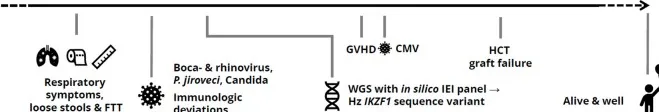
Timeline of clinical observations and interventions in a child with IKZF1-related CID. mo, months; FTT, failure-to-thrive; HCT, allogeneic hematopoietic cell transplantation; Pred, prednisolone; Vgcv, valganciclovir; GVHD, graft-versus-host disease; CMV, cytomegalovirus; IEI, inborn errors of immunity; Hz, heterozygous; CsA, ciclosporine A.
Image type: chart (chart)